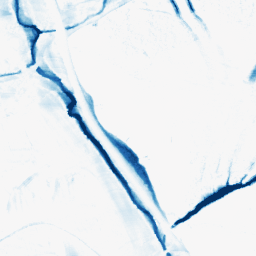
Category: morphological
Decomposition family: morphological_ellipse
Decomposition parameters: operation: closing
width: 10
height: 30
Upsampling method: quartic
Upsampling parameters: scale: 2
Upsampling scale: 2